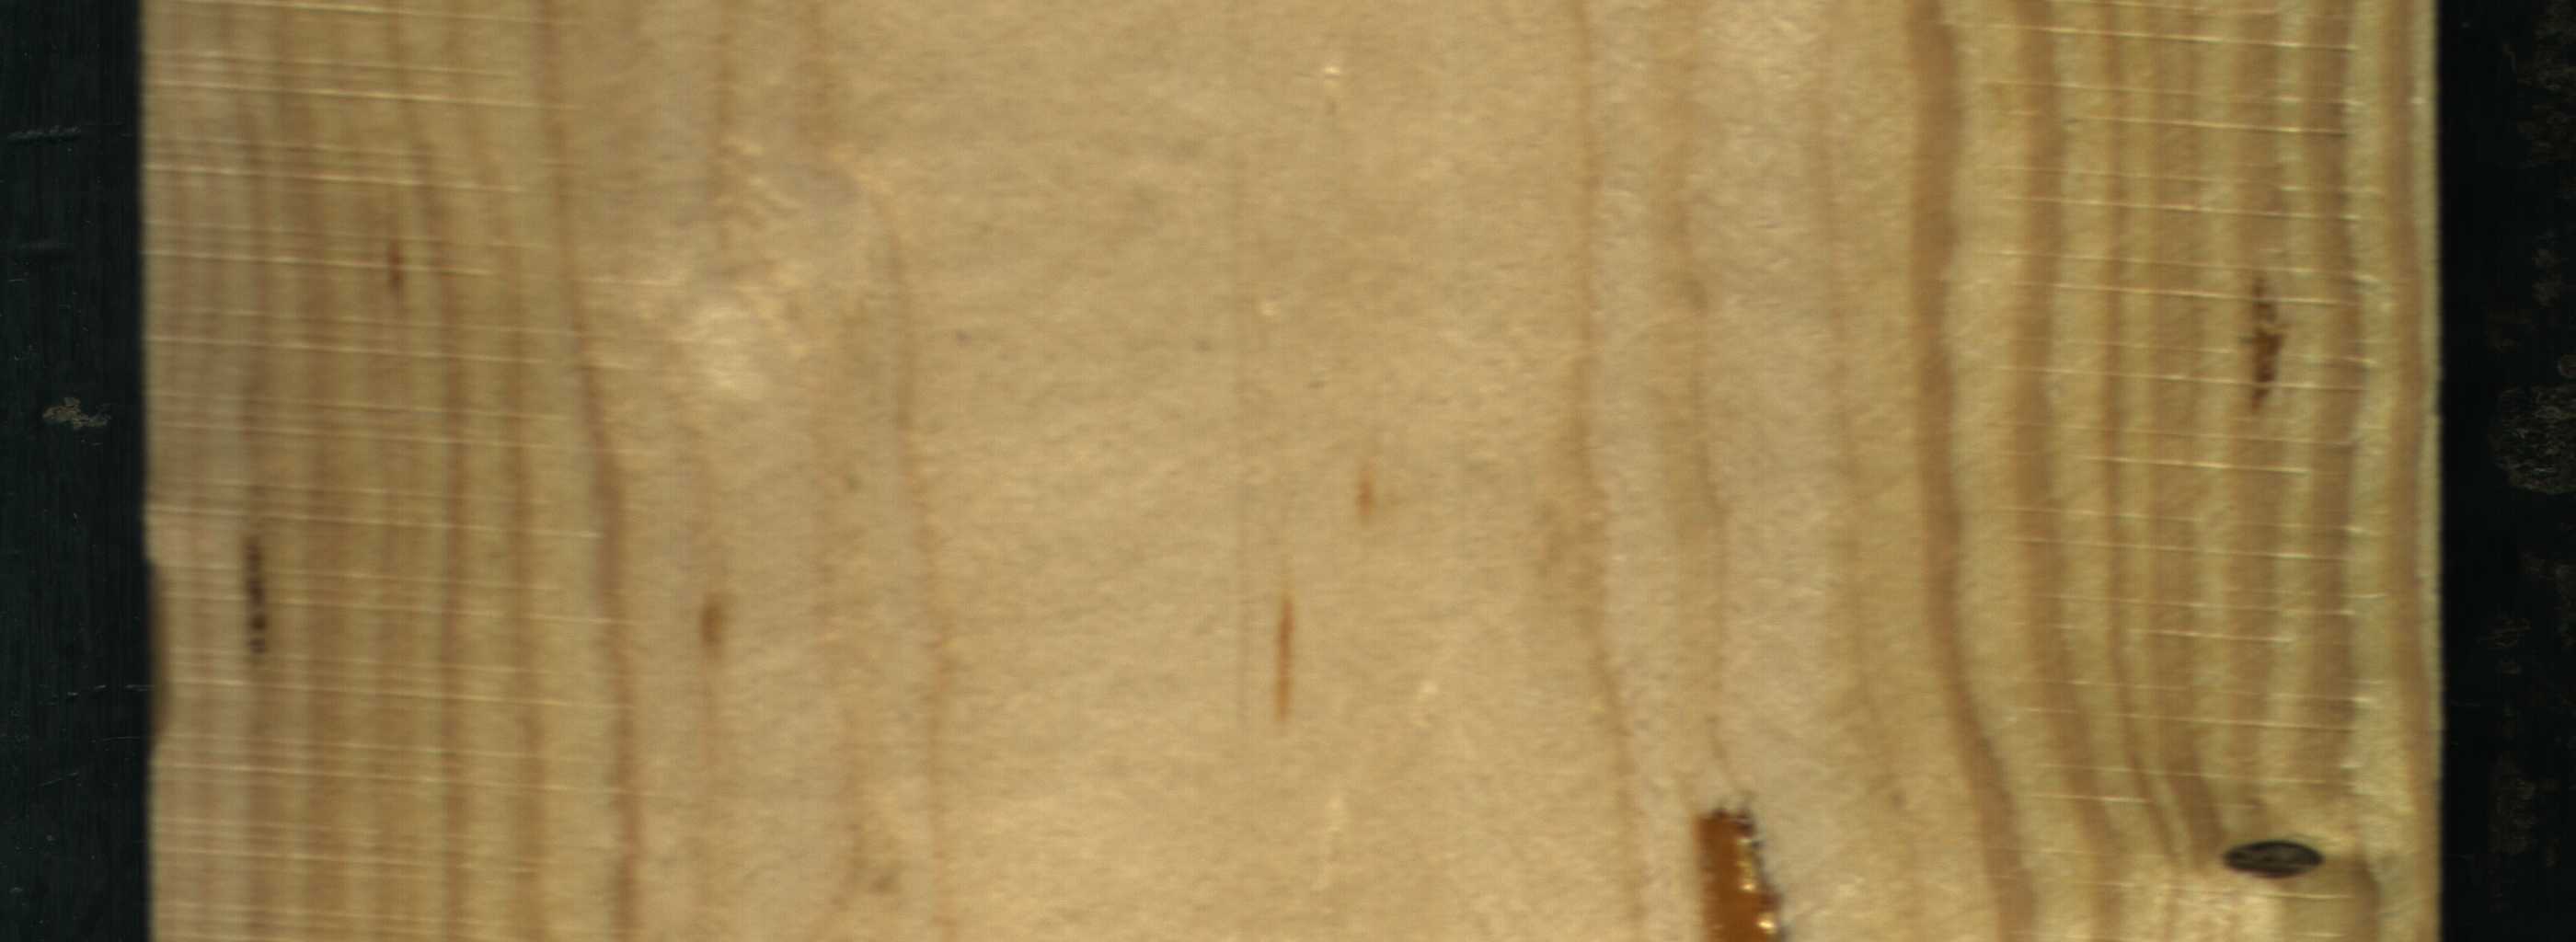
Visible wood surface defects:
resin
resin
resin
resin
Dead_Knot